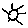
Label: sun